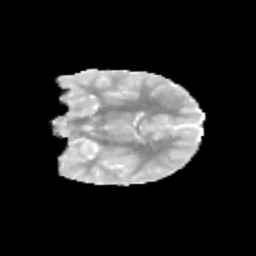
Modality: MD
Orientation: coronal
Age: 11
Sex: female
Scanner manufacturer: siemens
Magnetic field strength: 3 T
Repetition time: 3.8 s
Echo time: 0.07 s